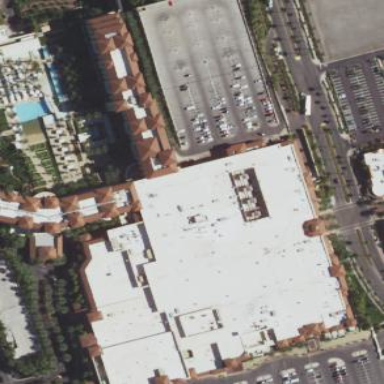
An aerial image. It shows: Casino building.